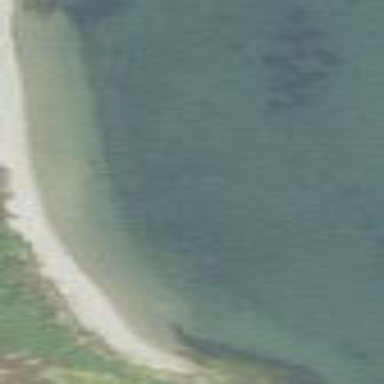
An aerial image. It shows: Sandy beach with natural surface.